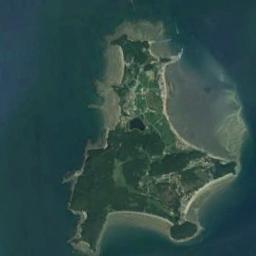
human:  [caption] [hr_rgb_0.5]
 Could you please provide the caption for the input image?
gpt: The island with dense vegetation is surrounded by light blue waters .

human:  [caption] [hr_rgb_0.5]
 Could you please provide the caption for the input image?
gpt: Many trees are on the island .

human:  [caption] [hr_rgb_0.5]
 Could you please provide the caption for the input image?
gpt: The irregularly shaped green island is surrounded by blue sea water, The island is full of green plants and there is a circle of white sand beaches .

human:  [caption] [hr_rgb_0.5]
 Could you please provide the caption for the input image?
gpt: The shape of the island is almost rectangular .

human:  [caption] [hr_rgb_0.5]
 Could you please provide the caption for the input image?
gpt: The green island with sand beach is on a blue sea .